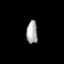
Tissue: lung
Cell type: Epithelial cells
Senescence score: 0.6275
Nuclear area (px): 249
Mean DAPI intensity: 167.382